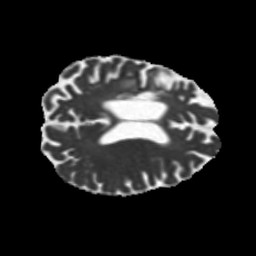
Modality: MD
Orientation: axial
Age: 68
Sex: female
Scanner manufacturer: siemens
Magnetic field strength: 3 T
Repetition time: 5.25 s
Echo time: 0.08 s